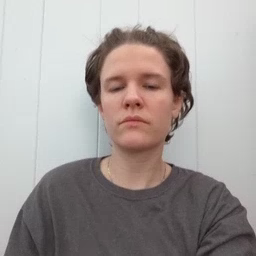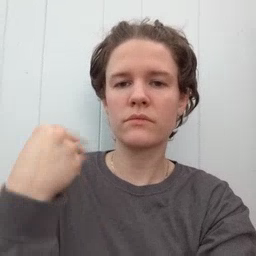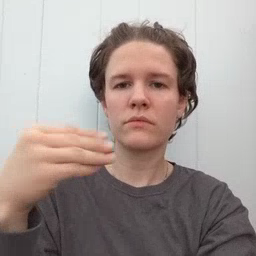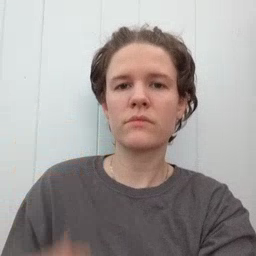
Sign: store